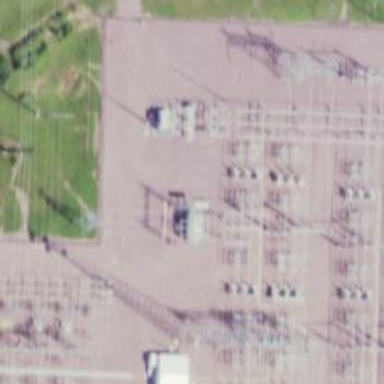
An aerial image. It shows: Switch used for power control.